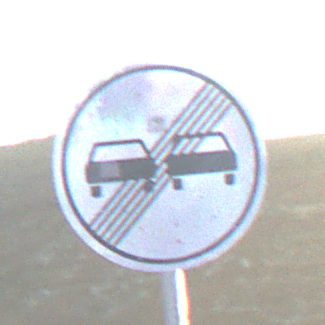
Verkehrszeichen: EndeUeberholverbot
Umgebung: Outdoor, Nature
Tageszeit: SunriseSunset
Wetter: Clear
Licht: Natural
Jahreszeit: NotSpecified
Kontrast: HighContrast